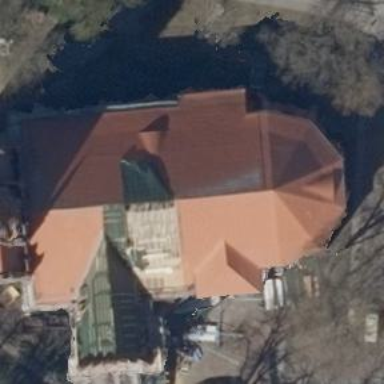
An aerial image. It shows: Church which is place of worship.